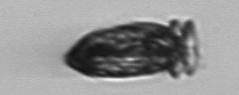
Label: Dinophysis_acuminata